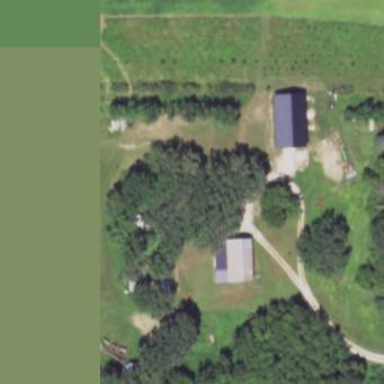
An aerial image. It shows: Farmyard area.